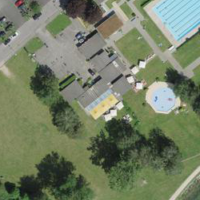
EUNIS habitat code: 53
Species observed at this site:
Lysimachia punctata